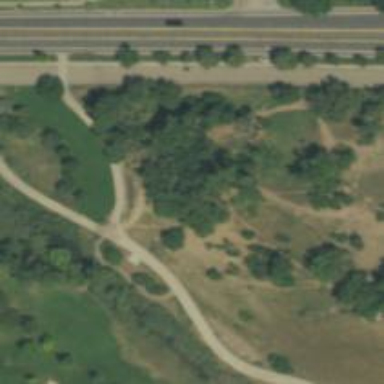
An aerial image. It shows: Disc golf hole.